Question: One of my storyboard panes has a series of four UIButtons in it. Each button has some text and an Image assigned. They have been lined up so they are identical in size and X position.
However, the icons do not line up vertically, but are displayed directly next to the text.
I would prefer to have all he icons aligned vertically. I've looked through previous questions here, but surprisingly, I can't see this. Am I missing something painfully obvious here?

Aside from how to post an image, that is...
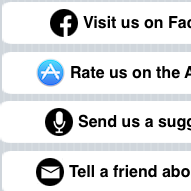
Answer: there is option for title, content and images contentinsets in IB, select uibutton and explore it in IB
Hope it helps!